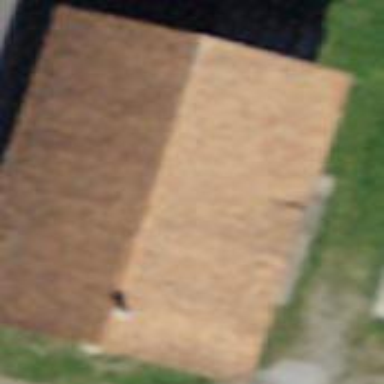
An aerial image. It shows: Barn.